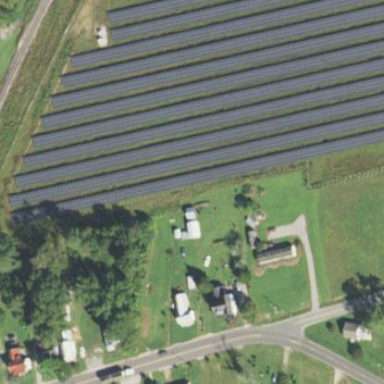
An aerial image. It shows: Solar photovoltaic panel generator.